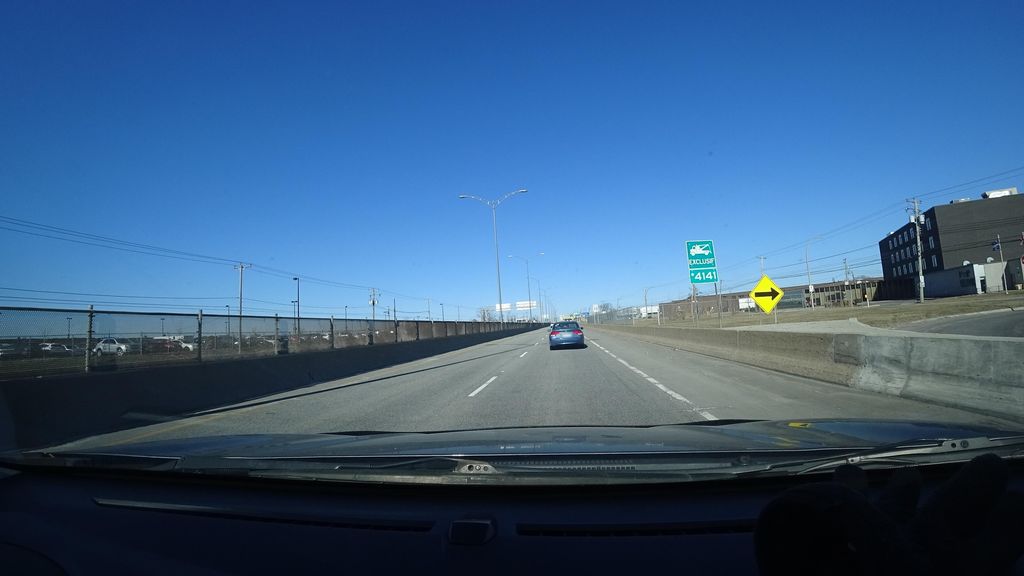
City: montreal